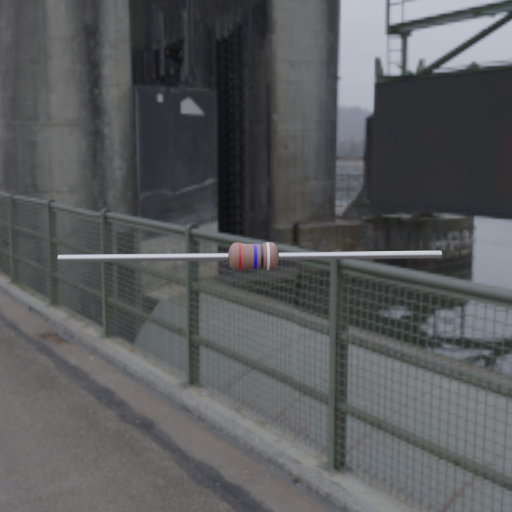
Resistor colour bands (in order): red, blue, black, white